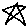
Label: star